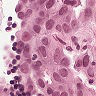
Metastatic tissue present: yes